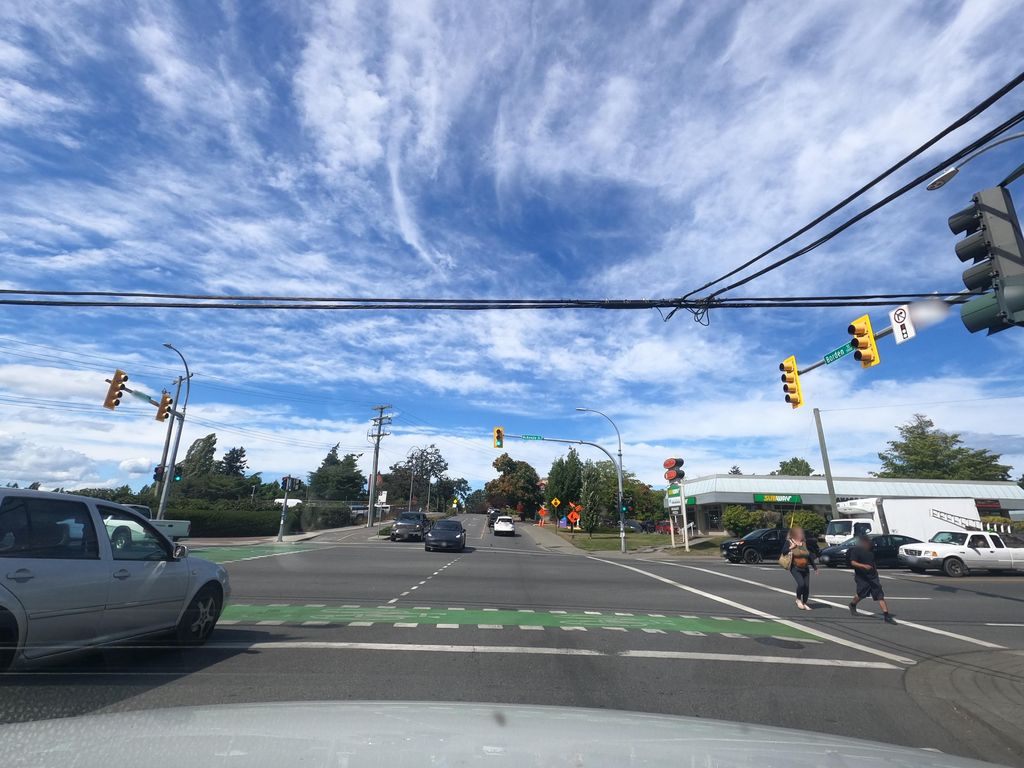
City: victoria